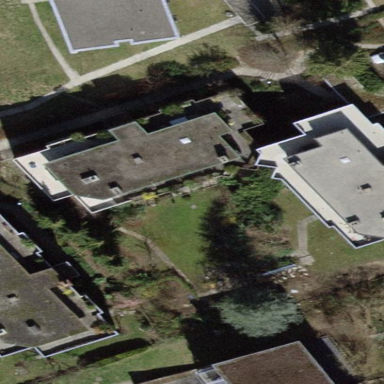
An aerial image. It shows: Residential building with flat roof.